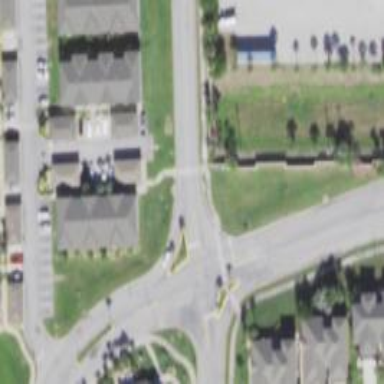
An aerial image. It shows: Marked crossing on footway.